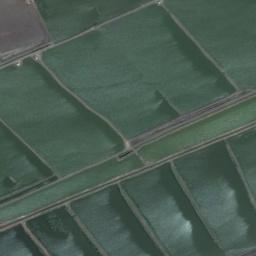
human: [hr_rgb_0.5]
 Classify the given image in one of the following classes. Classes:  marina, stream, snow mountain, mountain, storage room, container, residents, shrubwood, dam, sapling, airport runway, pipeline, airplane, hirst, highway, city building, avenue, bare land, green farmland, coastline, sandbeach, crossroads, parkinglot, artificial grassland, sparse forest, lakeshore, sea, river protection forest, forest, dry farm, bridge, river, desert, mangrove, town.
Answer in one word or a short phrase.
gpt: green farmland